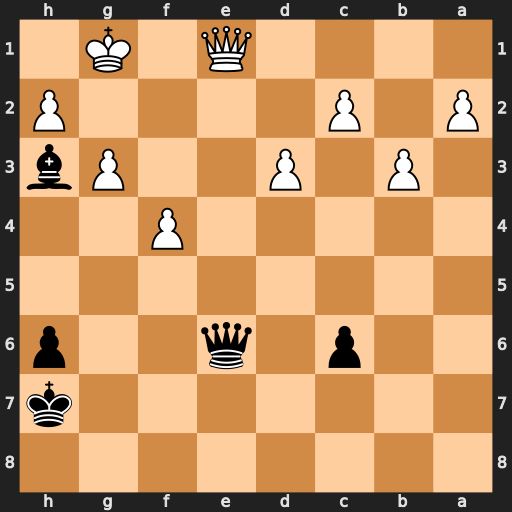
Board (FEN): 8/7k/2p1q2p/8/5P2/1P1P2Pb/P1P4P/4Q1K1
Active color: b
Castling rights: -
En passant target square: -
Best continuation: Qxe1#